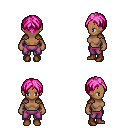
a pixel art fantasy rpg character, female body template, human, dark skin, leather shoulder armor, magenta pants, pink parted hairstyle, brown shoes, four views (front, back, left, right), 2x2 character sprite sheet, small pixel art, hard edges, no anti-aliasing